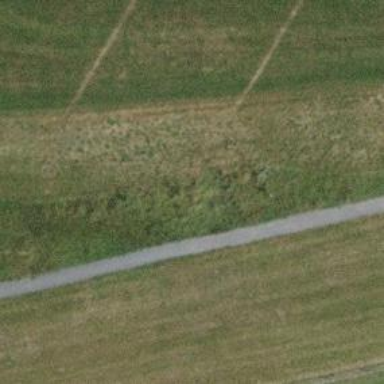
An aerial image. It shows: Gravel path with excellent visibility for trails.